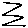
Label: zigzag